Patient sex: M
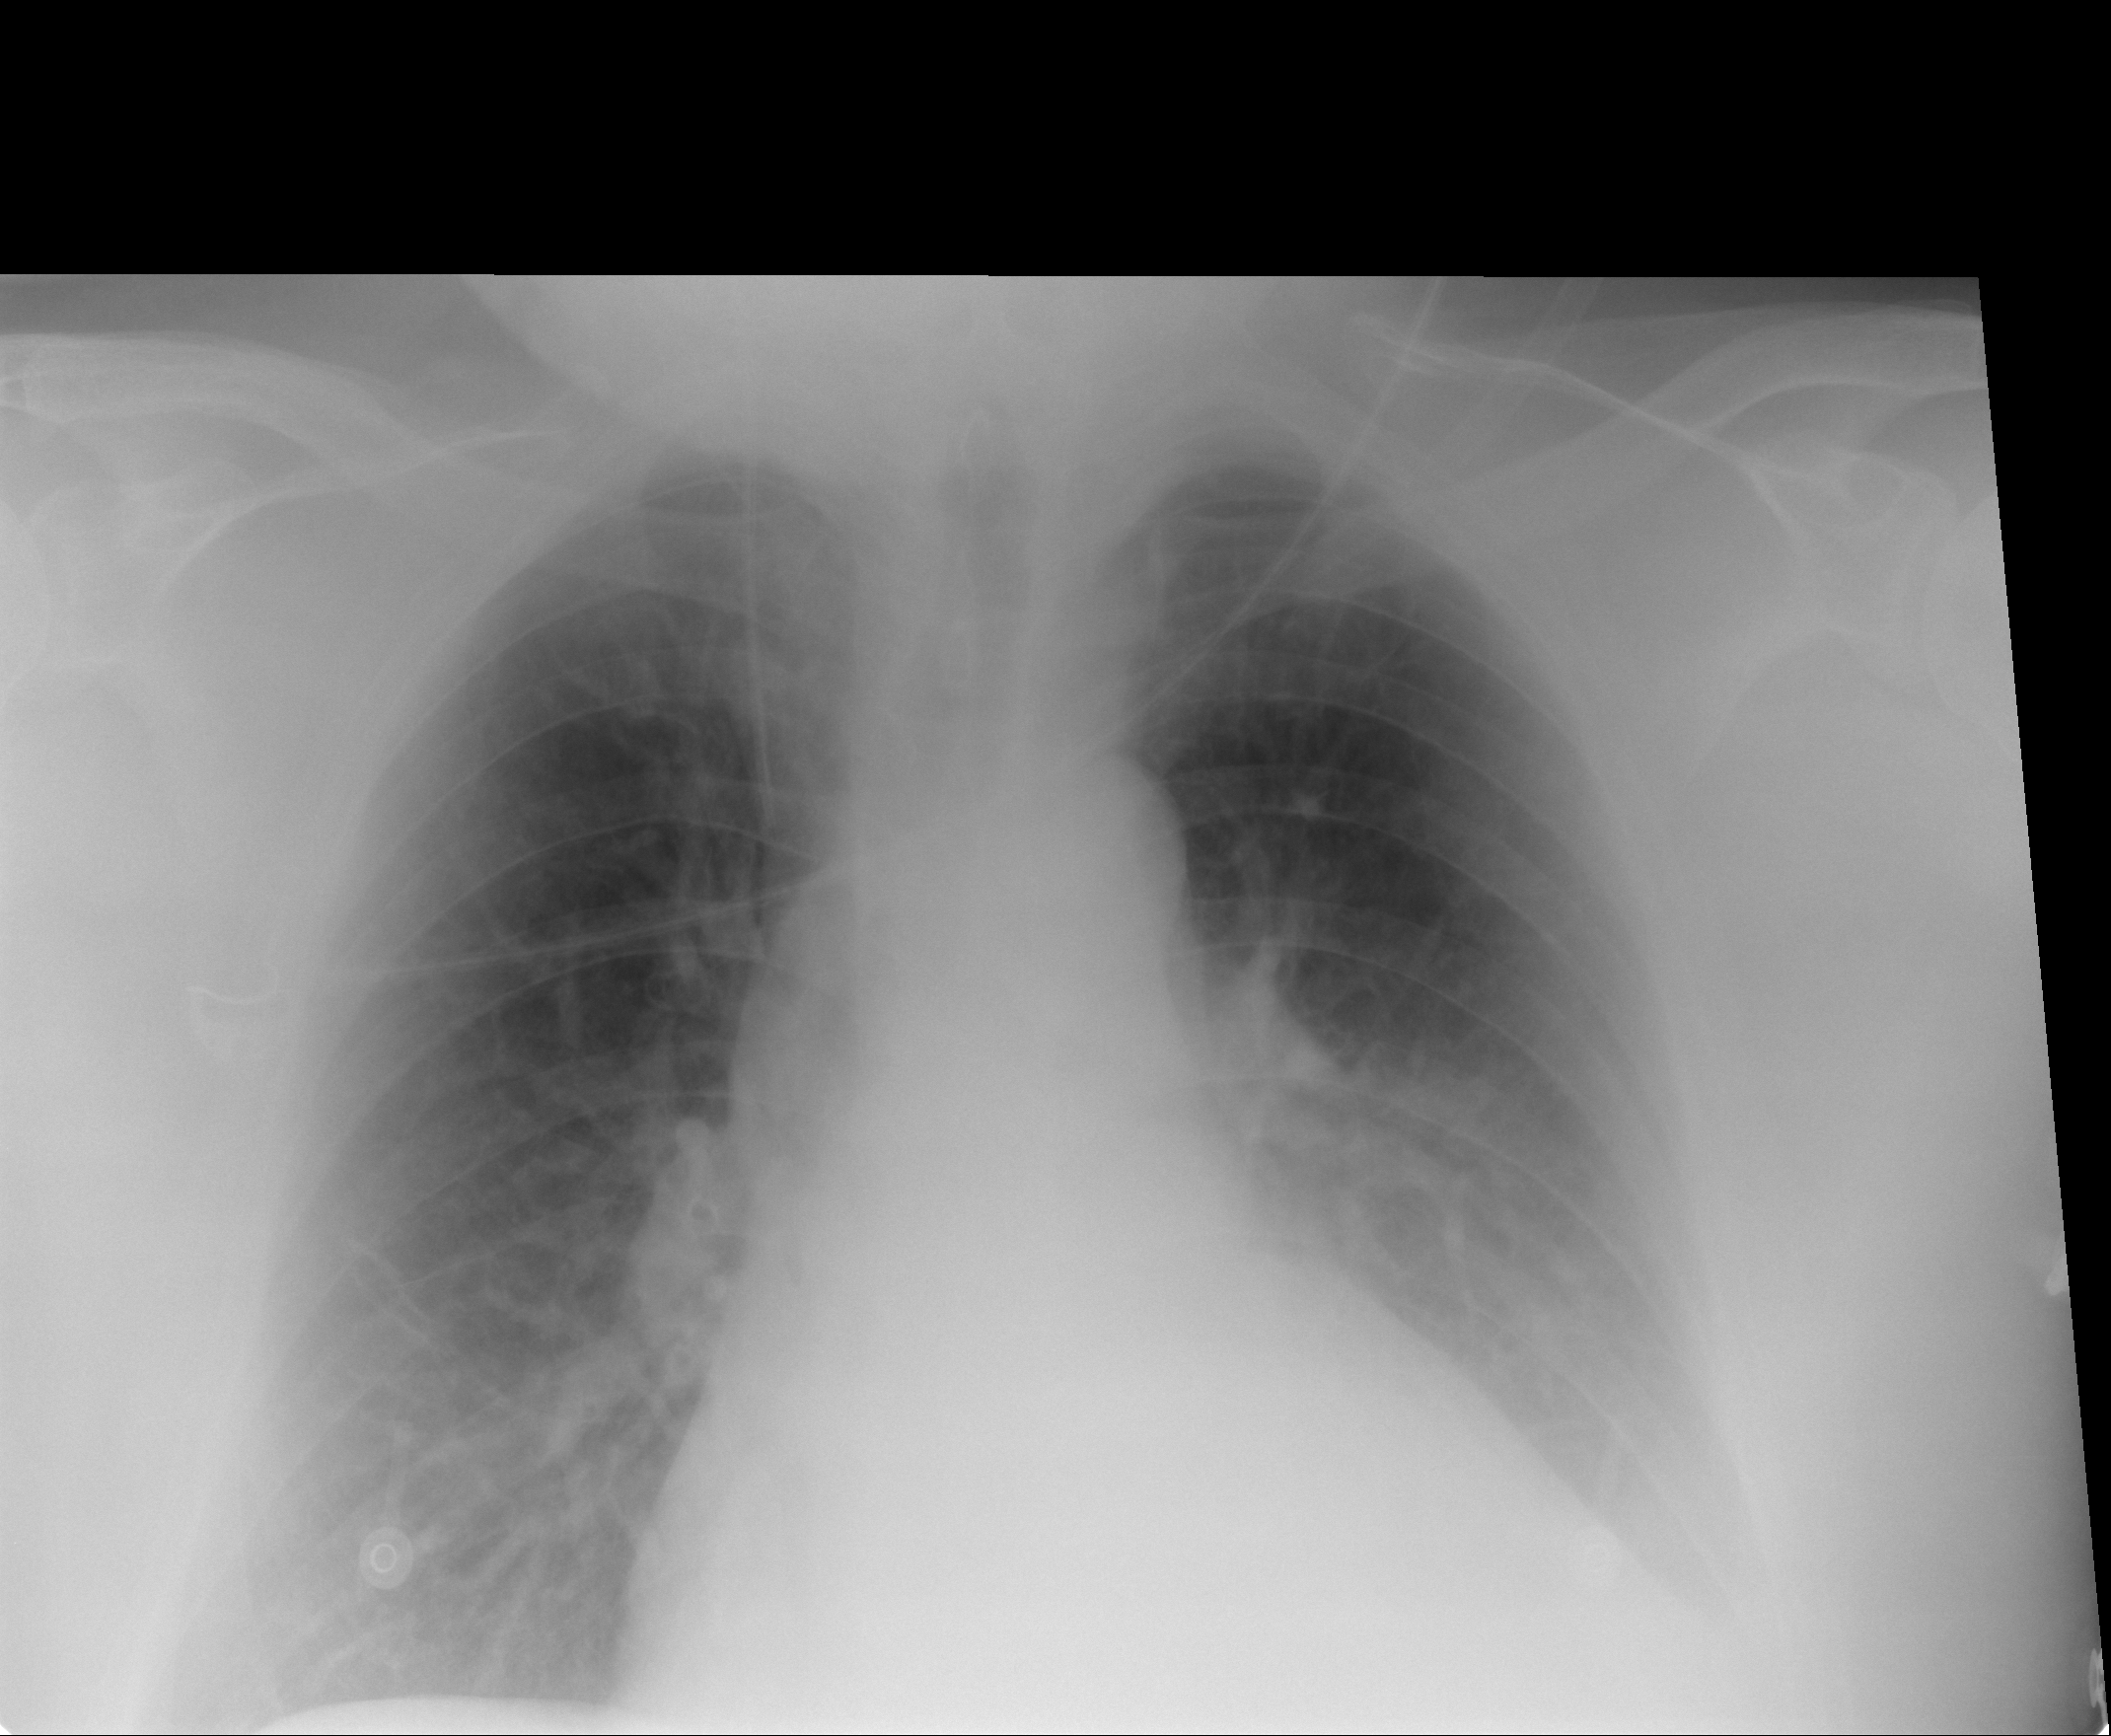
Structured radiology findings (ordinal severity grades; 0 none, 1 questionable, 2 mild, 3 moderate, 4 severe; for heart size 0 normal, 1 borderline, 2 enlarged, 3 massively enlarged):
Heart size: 2
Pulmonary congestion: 1
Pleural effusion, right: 0
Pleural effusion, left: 2
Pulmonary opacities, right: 0
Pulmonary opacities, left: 0
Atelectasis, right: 0
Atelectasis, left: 2